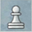
Piece: wP